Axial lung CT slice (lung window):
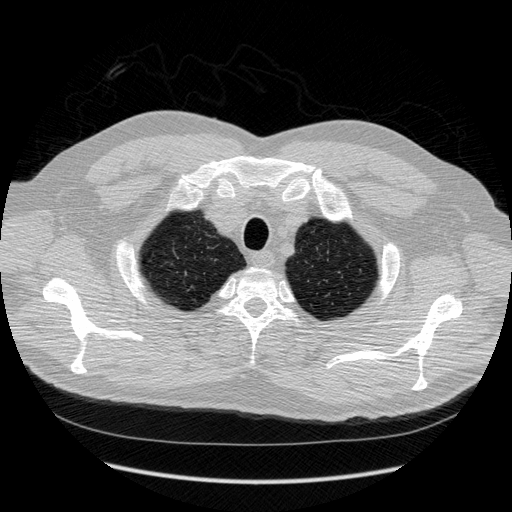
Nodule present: no